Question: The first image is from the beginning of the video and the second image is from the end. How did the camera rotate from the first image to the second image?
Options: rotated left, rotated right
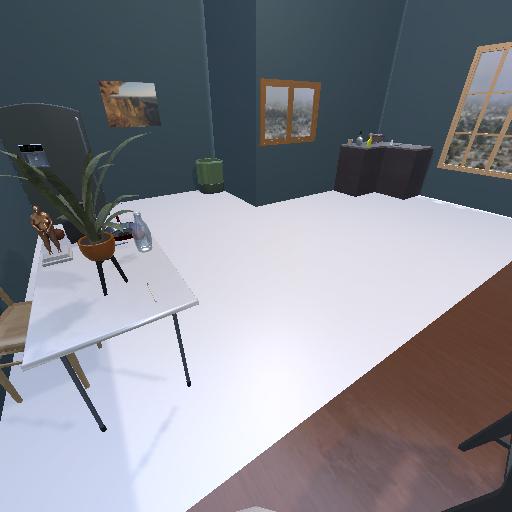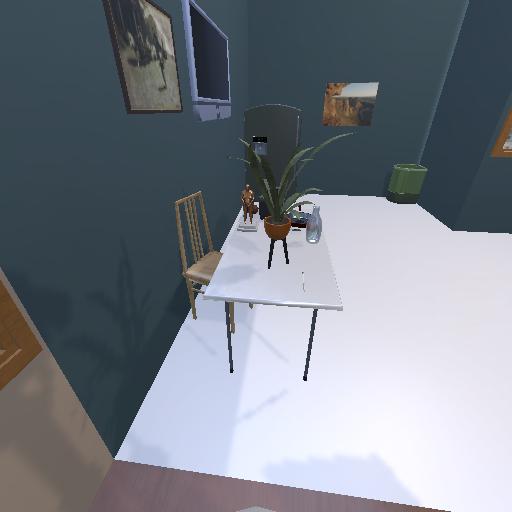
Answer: rotated left